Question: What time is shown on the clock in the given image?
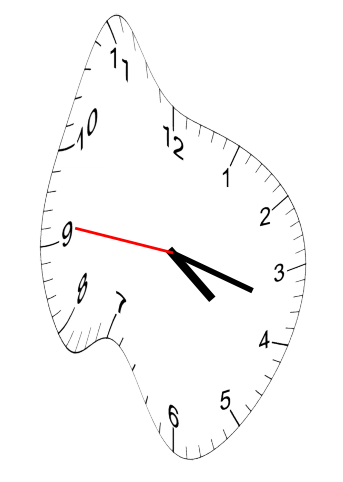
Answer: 04:17:46